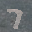
Label: 7